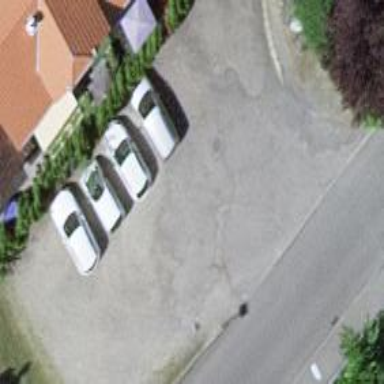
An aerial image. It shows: Car-sharing service available at this location.